Question: Count the number of objects in the diagram.
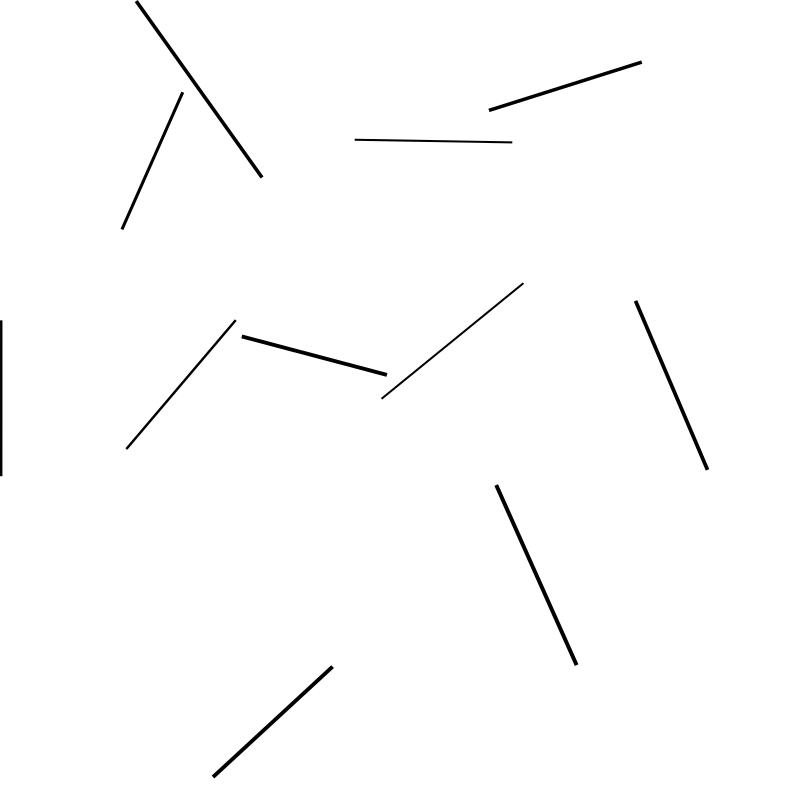
Answer: 11